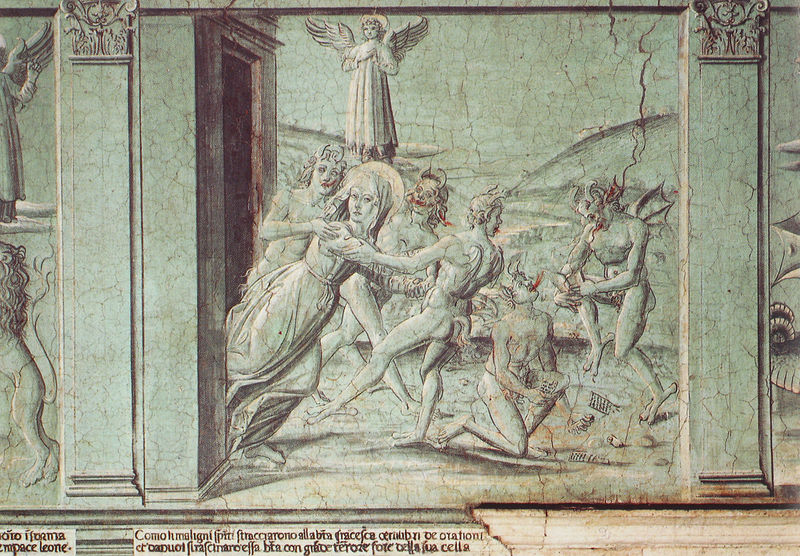
Titel: Rom, Monastero di Tor de’ Specchi, Fresken
Künstler: Benozzo Gozzoli
Standort: Rom, Via del Teatro di Marcello, Monastero di Tor de’ Specchi  (EU - I - Latium)
Schlagwörter: tür, engel, schrift, berge, pilaster, schweben, text, kapitell, teufel, heilige, buchseiten, latein